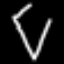
Label: diamond